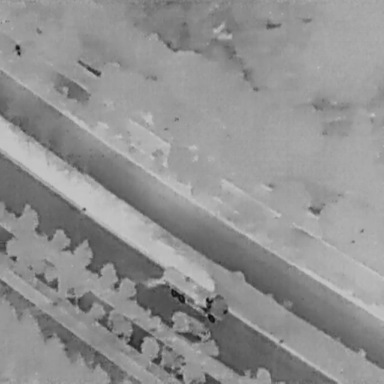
There are two objects shown in the infrared image, including an OtherVehicle, and a Car.